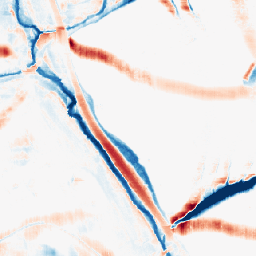
Category: morphological
Decomposition family: morphological_rect
Decomposition parameters: operation: average
width: 20
height: 20
Upsampling method: area
Upsampling parameters: scale: 4
Upsampling scale: 4